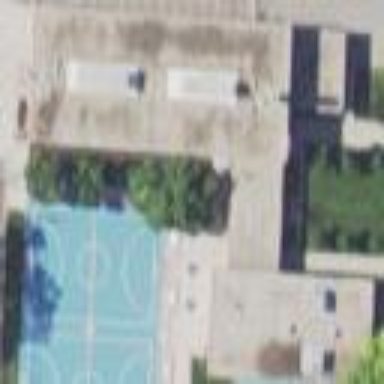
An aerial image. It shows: School building or complex.